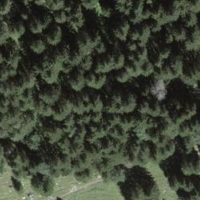
EUNIS habitat code: 43
Species observed at this site:
Orchis mascula